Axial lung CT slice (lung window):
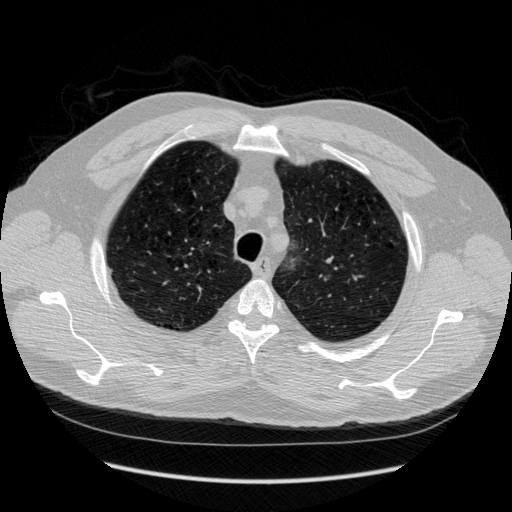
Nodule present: no